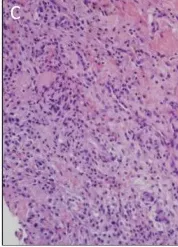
High-powered hematoxylin and eosin stain photomicrograph of the left ovary, omentum, and posterior cul de sac peritoneum (a, b and c, respectively) all showing diffuse sheet-like architecture of small round cells with scant cytoplasm, hyperchromatic nuclei and small nucleoli.
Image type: pathology (h&e)